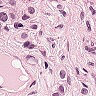
Metastatic tissue present: yes